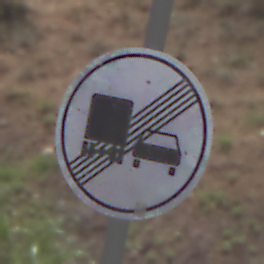
Verkehrszeichen: EndeUeberholverbotKraftfahrzeuge
Umgebung: Outdoor, RoadRail
Tageszeit: Midday
Wetter: Clear
Licht: Natural
Jahreszeit: NotSpecified
Kontrast: HighContrast